Question: I've created a custom field type, I think there are no mistakes, becouse it's so simple, but the field box is not displayed at the form (see pic.)

.ascx file:
'''
<SharePoint:RenderingTemplate ID="MyField" runat="server">
<Template>
<asp:TextBox ID="TextField" MaxLength="255" runat="server" BackColor="Pink"
Font-Bold="true" BorderStyle="Dotted" BorderColor="DarkBlue" TextMode="MultiLine" />
</Template>
</SharePoint:RenderingTemplate>
'''
Field Type file:
'''
namespace MyCustomField.CustomField
{
class SPFieldMyCustomField : SPFieldMultiLineText
{
public SPFieldMyCustomField(SPFieldCollection fields, string fieldName) : base(fields, fieldName)
{
}
public SPFieldMyCustomField(SPFieldCollection fields, string typeName, string displayName)
: base(fields, typeName, displayName)
{
}
public override BaseFieldControl FieldRenderingControl
{
get
{
BaseFieldControl control = new MyCustomFieldControl();
control.FieldName = base.InternalName;
control.ControlMode = SPControlMode.Display;
return control;
}
}
}
}
'''
and Control file:
'''
namespace MyCustomField.CustomField
{
internal class MyCustomFieldControl : RichTextField
{
protected override void CreateChildControls()
{
ControlMode = SPControlMode.Display;
base.CreateChildControls();
}
protected override void RenderFieldForDisplay(HtmlTextWriter output)
{
var html = String.IsNullOrEmpty(Item[Field.InternalName] as string) ? "" : Item[Field.InternalName] as string;
RenderHtmlForDisplay(output, html);
}
protected override string DefaultTemplateName
{
get
{
return "MyField";
}
}
}
}
'''
As you can see TextBox isn't displayed.
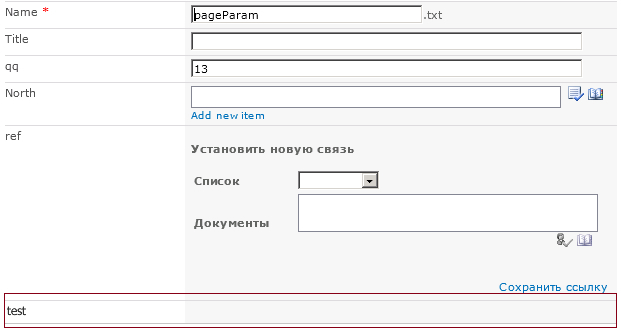
Answer: Looks like the control is setup to only render for 'SPControlMode.Display'. Your screenshot is showing in 'Edit' or 'New' mode
It looks like you'll want to override the <URL> method
'''
protected override void RenderFieldForInput(HtmlTextWriter output)
{
var html = String.IsNullOrEmpty(Item[Field.InternalName] as string) ? "" : Item[Field.InternalName] as string;
RenderHtmlForDisplay(output, html);
}
'''